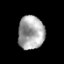
Tissue: prostate
Cell type: T cells
Senescence score: 0.3411
Nuclear area (px): 859
Mean DAPI intensity: 165.611